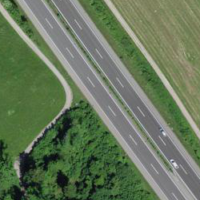
EUNIS habitat code: 57
Species observed at this site:
Ciconia ciconia